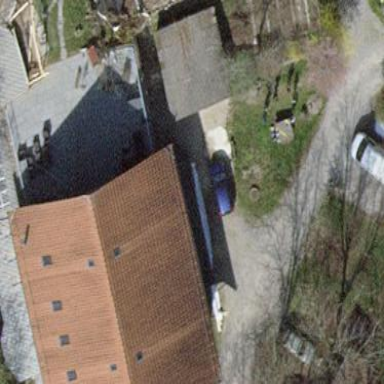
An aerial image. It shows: Farm building.